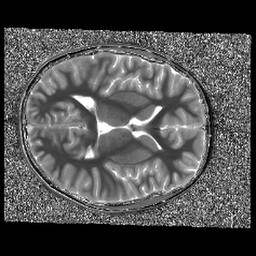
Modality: T1map
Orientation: axial
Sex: male
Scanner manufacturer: siemens
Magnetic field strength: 3 T
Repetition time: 5 s
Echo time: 0.00368 s